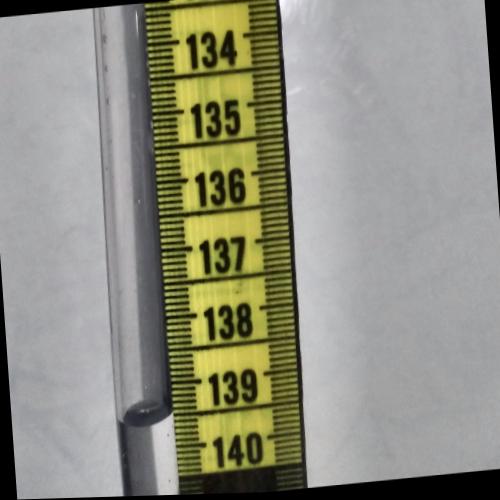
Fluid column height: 139.5 cm